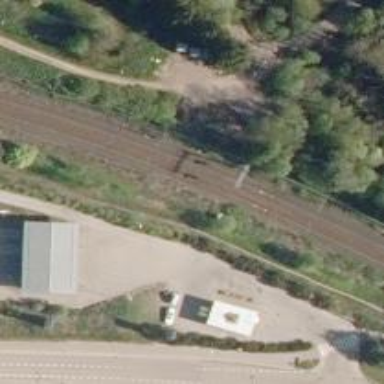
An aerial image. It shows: Railway signal.